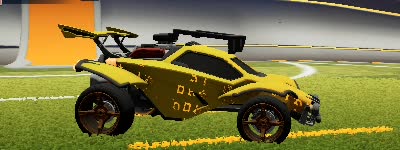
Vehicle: octane